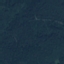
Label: Forest